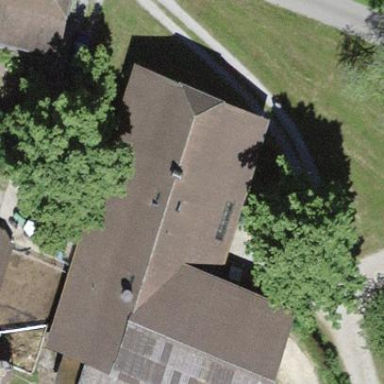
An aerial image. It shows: Farm building.